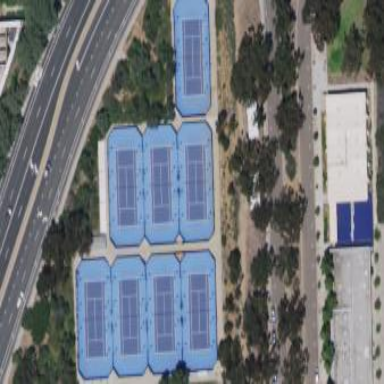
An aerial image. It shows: Paved tennis court on the pitch.